Interaction volume radius: 5 \u00c5
Interaction volume height: 20 \u00c5
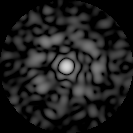
Disorder parameter: 0.8262